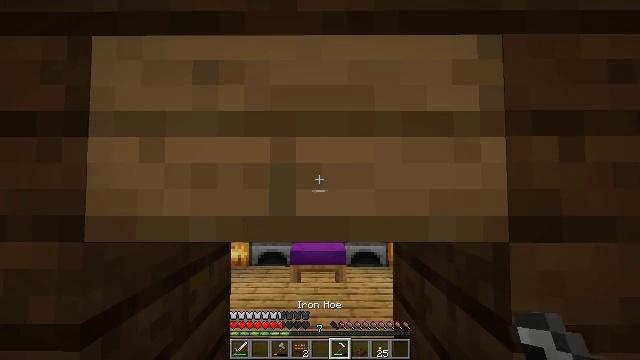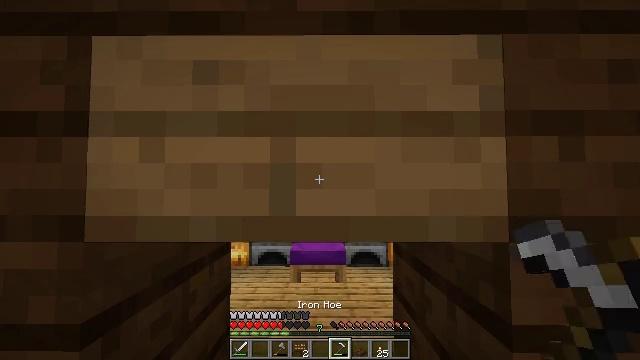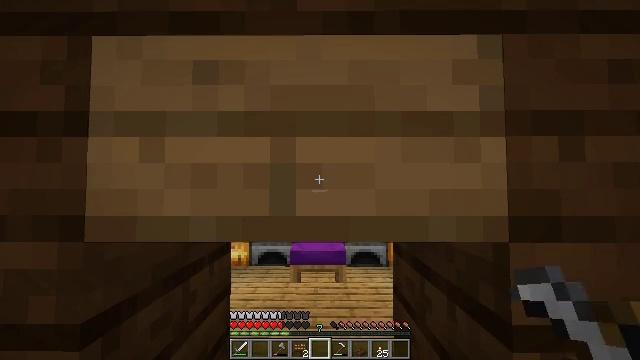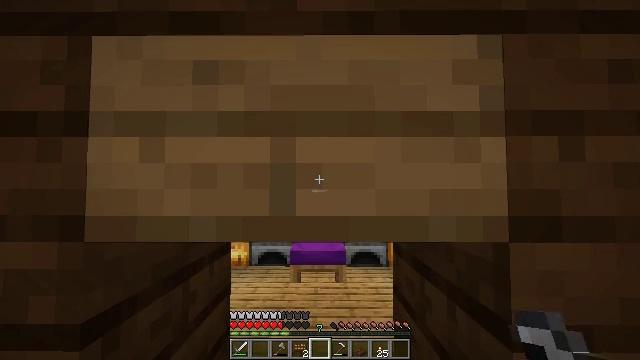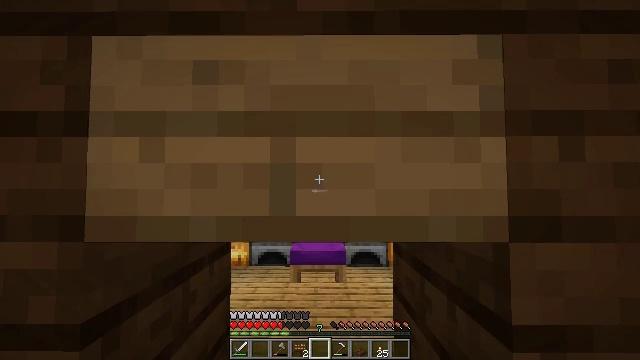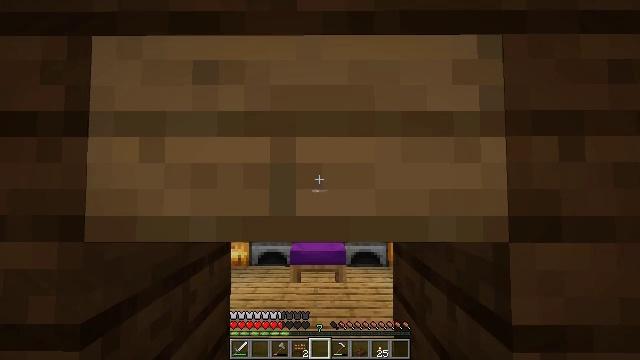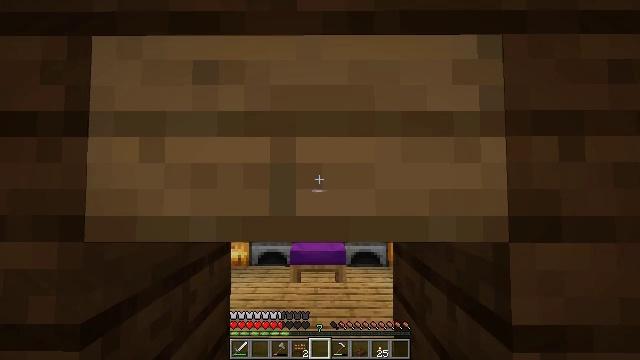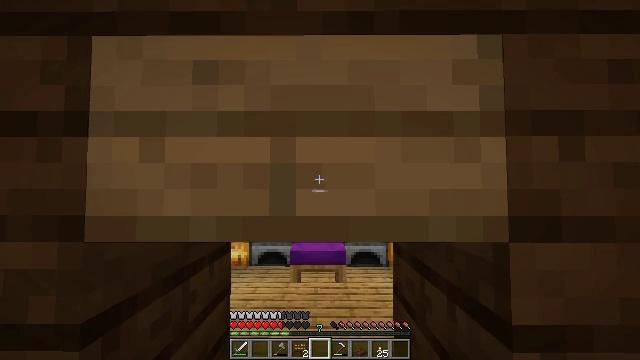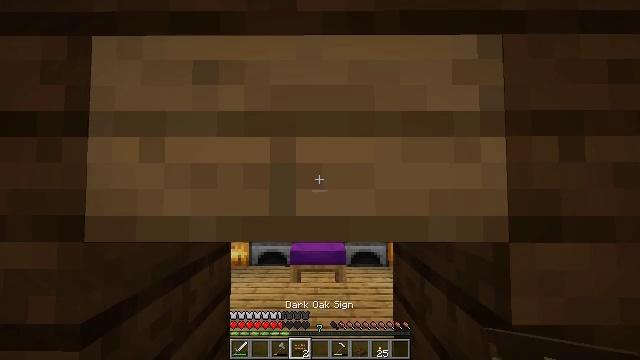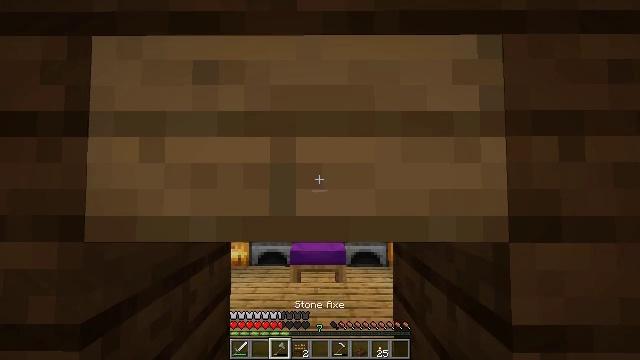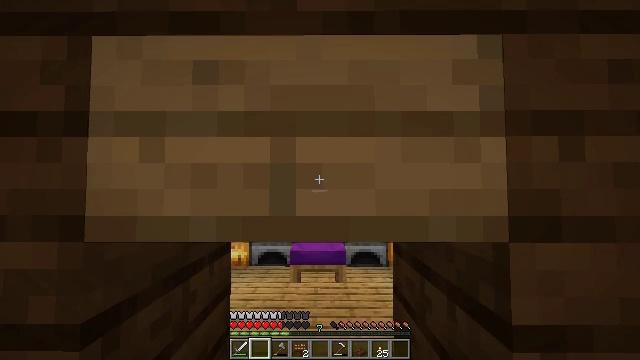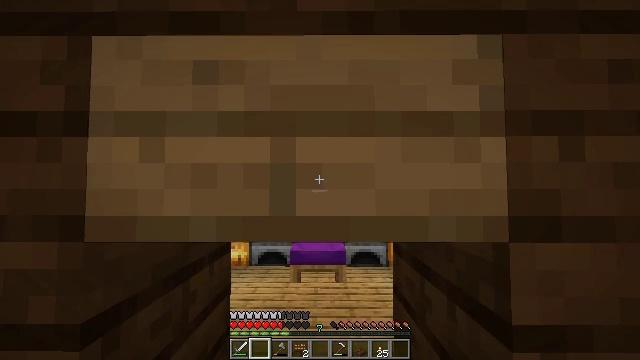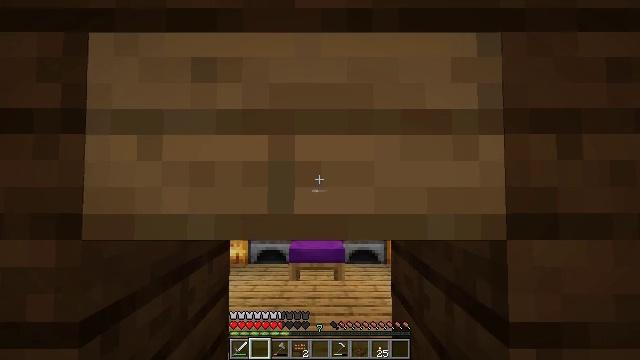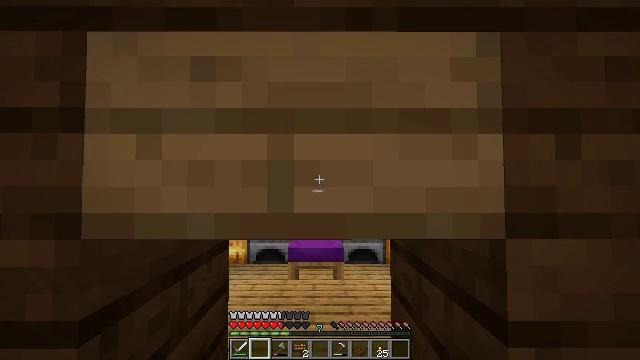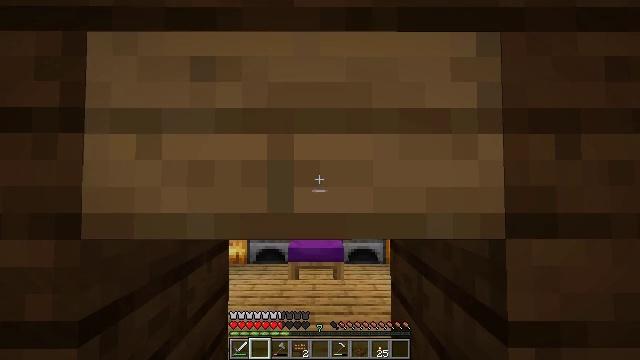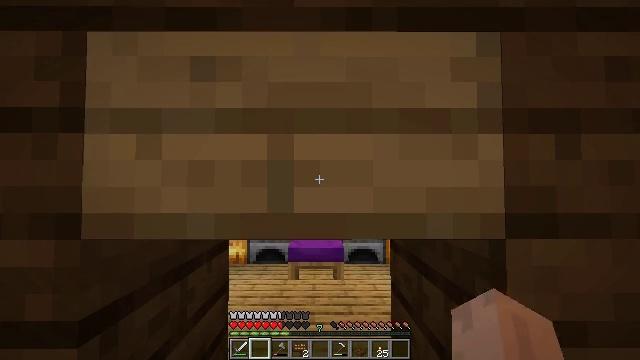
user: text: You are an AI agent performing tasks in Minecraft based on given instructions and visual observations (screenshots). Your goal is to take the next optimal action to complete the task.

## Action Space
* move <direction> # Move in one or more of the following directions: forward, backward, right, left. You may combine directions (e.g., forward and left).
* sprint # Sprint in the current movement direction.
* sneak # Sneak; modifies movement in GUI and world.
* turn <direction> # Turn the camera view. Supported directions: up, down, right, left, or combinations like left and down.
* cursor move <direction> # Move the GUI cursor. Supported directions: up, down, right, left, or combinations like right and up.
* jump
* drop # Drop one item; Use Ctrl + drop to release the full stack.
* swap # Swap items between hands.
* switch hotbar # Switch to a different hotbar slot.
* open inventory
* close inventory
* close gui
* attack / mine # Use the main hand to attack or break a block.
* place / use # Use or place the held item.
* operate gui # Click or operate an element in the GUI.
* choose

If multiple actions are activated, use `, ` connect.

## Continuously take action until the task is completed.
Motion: motion action
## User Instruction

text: Break the spruce slab from a structure.
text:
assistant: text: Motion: no_op
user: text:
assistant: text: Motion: no_op
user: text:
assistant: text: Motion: no_op
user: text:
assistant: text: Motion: no_op
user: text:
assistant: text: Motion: no_op
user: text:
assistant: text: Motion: no_op
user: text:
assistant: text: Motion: no_op
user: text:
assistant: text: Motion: no_op
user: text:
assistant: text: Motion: no_op
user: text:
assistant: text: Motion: no_op
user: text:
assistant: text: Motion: no_op
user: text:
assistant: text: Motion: no_op
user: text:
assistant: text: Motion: no_op
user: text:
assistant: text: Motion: no_op
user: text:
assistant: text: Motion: no_op
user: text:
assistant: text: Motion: no_op
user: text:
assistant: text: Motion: no_op
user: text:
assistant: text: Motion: no_op
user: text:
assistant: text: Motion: no_op
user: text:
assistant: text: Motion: no_op
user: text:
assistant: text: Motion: no_op
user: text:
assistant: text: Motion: no_op
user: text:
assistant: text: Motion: no_op
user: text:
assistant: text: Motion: no_op
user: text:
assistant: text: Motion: no_op
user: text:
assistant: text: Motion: no_op
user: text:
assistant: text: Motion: no_op
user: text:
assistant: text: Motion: no_op
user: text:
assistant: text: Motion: no_op
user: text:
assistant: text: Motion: no_op